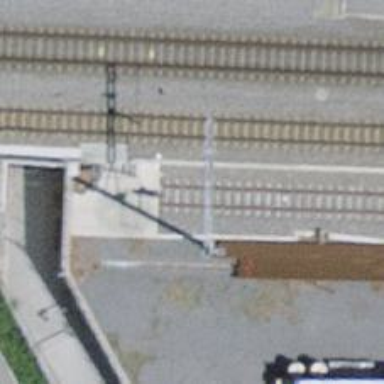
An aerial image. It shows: Railway buffer stop.